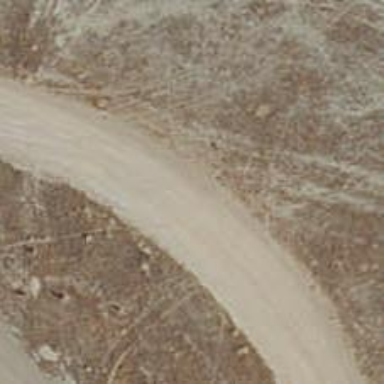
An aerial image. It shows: Dirt track road with grade2 tracktype.